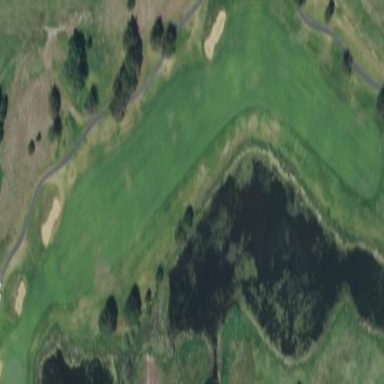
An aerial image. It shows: Grassy fairway on golf course.